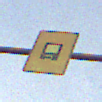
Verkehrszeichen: KennzeichnungspflichtigeFahrzeugeGefaehrlicheGueterOhnePfeilsymbol
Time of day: SunriseSunset
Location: Outdoor (Nature)
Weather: PartlyCloudy
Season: NotSpecified
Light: Natural